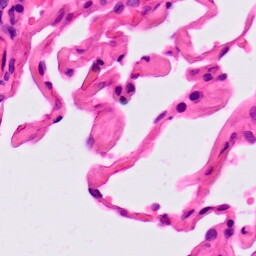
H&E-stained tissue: Lung